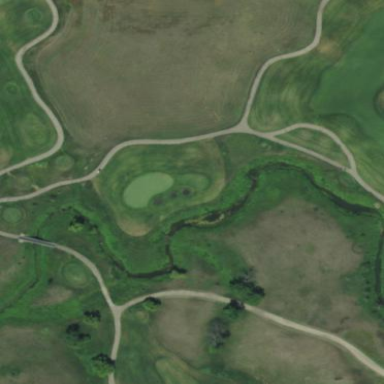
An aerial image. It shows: Rough area on grassy golf course.